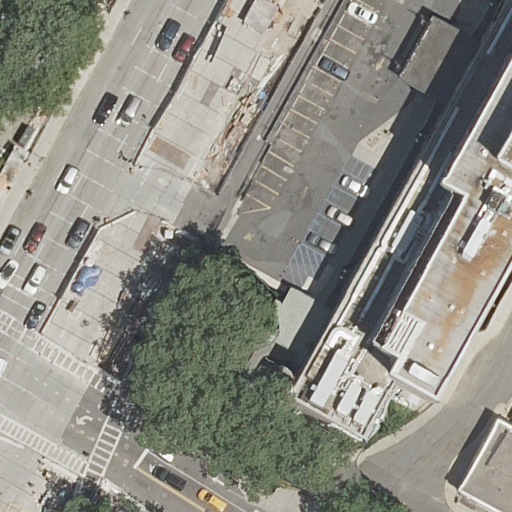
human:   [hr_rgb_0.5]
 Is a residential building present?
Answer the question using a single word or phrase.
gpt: no

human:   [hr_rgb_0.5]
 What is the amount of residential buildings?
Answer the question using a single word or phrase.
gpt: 0

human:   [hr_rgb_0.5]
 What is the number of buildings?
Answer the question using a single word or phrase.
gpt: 1

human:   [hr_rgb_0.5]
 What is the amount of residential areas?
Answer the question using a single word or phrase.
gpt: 1

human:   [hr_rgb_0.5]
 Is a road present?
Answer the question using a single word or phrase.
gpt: yes

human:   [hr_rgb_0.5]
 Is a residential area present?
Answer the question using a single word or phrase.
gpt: yes

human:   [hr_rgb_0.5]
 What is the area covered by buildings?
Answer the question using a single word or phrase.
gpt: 6432m2

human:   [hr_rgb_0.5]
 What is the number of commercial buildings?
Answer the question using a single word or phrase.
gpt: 0

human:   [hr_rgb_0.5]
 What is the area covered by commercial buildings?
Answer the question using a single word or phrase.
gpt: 0m2

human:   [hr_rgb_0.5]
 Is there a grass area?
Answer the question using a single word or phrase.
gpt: yes

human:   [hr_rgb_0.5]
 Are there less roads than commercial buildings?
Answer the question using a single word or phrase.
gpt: no

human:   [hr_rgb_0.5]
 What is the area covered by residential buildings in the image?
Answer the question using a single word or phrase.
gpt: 0m2

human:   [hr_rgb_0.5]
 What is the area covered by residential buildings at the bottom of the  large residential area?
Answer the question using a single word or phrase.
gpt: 0m2

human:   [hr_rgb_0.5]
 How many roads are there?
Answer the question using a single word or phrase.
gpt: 16

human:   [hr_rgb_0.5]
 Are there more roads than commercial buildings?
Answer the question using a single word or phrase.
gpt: yes

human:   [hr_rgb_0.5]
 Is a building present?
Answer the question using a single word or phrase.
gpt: yes

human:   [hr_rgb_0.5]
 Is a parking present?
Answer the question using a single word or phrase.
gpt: yes

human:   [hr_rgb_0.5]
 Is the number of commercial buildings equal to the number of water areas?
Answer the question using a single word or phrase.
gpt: yes

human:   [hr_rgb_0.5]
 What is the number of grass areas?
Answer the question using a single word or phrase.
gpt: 1

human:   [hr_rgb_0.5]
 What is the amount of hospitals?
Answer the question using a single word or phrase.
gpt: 1

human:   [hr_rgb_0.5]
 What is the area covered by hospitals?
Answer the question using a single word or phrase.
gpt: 10631m2

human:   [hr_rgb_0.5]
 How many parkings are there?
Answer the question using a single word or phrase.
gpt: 1

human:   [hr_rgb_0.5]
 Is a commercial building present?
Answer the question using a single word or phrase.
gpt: no

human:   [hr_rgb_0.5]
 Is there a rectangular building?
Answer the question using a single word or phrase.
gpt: no

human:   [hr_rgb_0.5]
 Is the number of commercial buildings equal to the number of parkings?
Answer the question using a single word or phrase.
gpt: no

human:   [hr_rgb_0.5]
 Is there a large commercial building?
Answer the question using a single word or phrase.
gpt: no

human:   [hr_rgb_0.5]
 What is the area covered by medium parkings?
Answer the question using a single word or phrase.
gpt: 0m2

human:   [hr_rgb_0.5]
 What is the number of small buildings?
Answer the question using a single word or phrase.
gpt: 0

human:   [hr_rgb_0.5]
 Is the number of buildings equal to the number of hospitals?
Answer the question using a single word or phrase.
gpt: yes

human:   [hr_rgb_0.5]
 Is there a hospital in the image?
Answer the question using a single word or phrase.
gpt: yes

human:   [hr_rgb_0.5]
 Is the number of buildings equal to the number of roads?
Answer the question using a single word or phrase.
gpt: no

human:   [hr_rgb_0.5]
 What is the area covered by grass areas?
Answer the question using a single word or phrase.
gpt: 572m2

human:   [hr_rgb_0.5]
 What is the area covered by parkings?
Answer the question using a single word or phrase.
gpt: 863m2

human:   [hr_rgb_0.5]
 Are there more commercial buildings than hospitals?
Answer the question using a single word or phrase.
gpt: no

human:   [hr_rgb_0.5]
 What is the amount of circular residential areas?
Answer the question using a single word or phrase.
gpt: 0

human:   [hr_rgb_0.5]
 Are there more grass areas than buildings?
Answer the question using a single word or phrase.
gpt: no

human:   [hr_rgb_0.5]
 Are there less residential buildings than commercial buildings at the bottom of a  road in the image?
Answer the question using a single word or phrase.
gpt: no

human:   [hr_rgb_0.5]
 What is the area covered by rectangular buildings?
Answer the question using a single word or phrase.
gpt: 0m2

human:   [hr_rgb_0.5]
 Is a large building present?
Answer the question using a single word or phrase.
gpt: yes

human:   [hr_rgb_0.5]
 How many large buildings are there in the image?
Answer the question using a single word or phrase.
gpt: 1

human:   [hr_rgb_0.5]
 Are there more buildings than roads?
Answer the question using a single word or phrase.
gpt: no

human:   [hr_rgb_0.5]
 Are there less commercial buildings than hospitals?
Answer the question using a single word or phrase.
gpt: yes

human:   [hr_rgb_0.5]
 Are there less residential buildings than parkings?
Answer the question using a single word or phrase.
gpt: yes

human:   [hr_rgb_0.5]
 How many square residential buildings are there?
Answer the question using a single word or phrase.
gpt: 0

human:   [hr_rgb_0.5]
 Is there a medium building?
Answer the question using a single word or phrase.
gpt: no

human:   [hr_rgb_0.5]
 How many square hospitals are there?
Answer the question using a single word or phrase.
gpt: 0

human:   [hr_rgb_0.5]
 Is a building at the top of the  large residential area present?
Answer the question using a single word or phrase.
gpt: no

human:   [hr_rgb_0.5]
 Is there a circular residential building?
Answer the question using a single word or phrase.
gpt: no

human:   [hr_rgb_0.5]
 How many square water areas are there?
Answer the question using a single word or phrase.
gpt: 0

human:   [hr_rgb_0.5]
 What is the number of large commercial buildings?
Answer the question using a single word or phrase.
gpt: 0

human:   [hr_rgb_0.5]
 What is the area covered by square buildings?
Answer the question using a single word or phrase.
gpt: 0m2

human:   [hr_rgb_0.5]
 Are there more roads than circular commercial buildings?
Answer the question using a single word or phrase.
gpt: yes

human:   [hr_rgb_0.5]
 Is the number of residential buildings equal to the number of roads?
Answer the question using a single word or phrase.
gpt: no

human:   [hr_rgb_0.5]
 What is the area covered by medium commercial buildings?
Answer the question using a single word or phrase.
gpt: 0m2

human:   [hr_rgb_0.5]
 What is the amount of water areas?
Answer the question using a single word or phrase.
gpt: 0

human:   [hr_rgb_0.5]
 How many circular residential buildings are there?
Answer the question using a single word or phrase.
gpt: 0

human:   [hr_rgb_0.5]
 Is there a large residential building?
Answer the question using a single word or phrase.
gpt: no

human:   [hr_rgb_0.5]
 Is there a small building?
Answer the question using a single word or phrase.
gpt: no

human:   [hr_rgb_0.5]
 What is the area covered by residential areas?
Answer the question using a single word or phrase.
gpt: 3538m2

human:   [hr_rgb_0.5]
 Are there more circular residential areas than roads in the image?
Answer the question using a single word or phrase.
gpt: no

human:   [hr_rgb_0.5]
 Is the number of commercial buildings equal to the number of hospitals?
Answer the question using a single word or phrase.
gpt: no

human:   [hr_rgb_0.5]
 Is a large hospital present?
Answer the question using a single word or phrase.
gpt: yes

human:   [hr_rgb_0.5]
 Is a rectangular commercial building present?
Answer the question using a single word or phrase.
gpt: no

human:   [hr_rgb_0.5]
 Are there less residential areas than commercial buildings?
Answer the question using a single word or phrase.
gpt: no